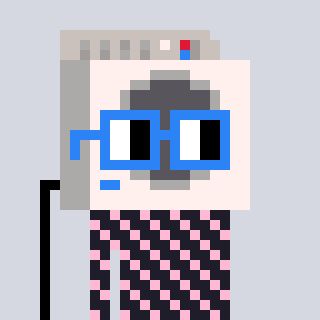
a pixel art character with square blue glasses, a washing machine-shaped head and a grayscale-colored body on a cool background